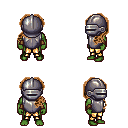
a pixel art fantasy rpg character, male body template, orc, green skin, steel chest armor, gold greaves, brown princess hairstyle, metal helm, leather bracers, four views (front, back, left, right), 2x2 character sprite sheet, small pixel art, hard edges, no anti-aliasing